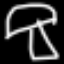
Label: mushroom